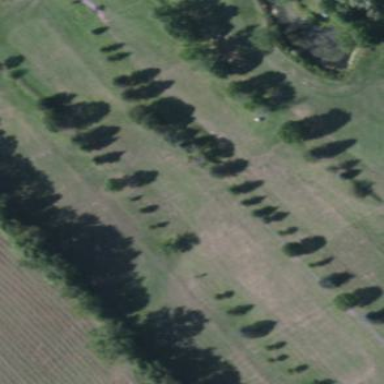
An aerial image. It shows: Grassy area designated as golf fairway.